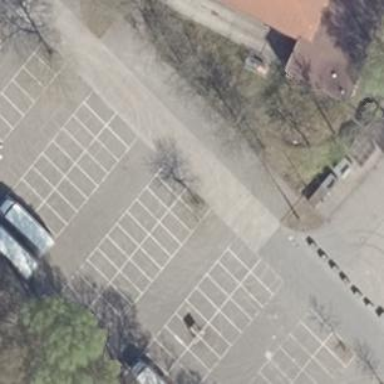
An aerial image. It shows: Parking aisle designated as service road.